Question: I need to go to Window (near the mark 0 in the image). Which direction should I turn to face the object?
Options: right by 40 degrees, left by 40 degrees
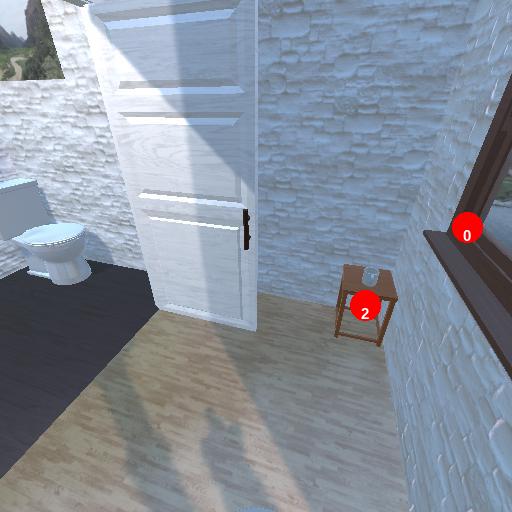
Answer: right by 40 degrees